An envelope spectrum derived from a bearing vibration measurement is shown; the reference markers locate BPFO, BPFI, BSF and FTF for this bearing geometry and shaft speed. Based on the visible evidence, which condition applies: normal, inner_race, outer_race, ball?
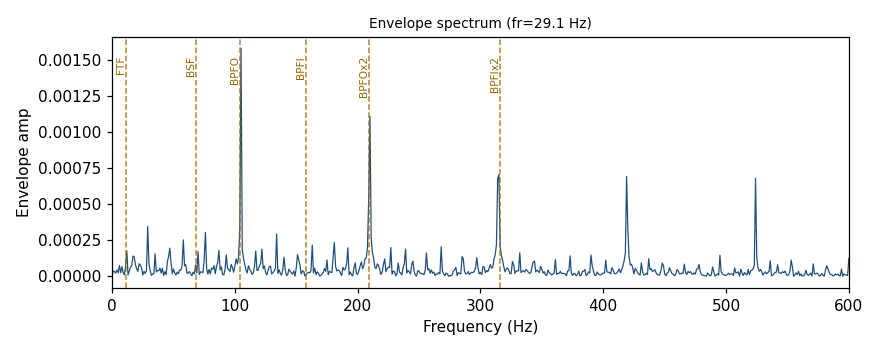
Answer: outer_race